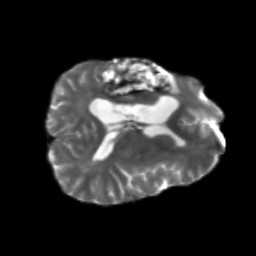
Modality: T2w
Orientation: axial
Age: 42
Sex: male
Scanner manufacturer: siemens
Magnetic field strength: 3 T
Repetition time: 5.25 s
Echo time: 0.08 s